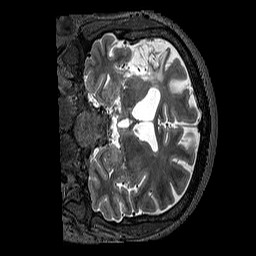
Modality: T2w
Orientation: coronal
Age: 41
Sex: male
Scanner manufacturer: siemens
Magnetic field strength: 3 T
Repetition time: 3.2 s
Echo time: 0.567 s